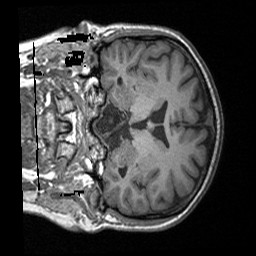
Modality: T1w
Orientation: coronal
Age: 48
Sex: female
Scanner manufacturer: siemens
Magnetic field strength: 3 T
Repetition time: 1.64 s
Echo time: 0.00234 s